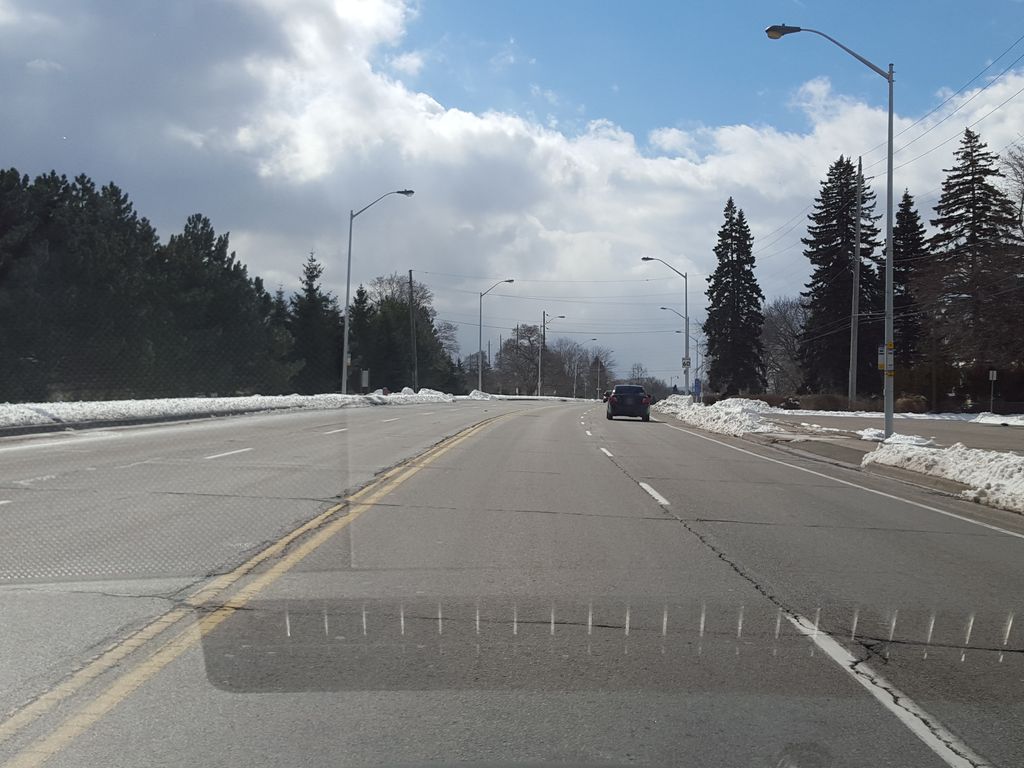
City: hamilton